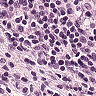
Metastatic tissue present: no